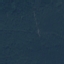
Land use / land cover class: Forest